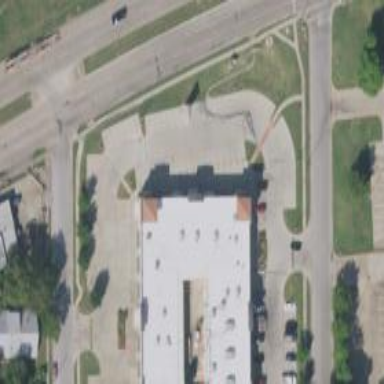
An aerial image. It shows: Commercial building.